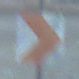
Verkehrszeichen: RichtungstafelnInKurvenKleinLinks
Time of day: SunriseSunset
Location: Outdoor (Beach)
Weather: PartlyCloudy
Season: NotSpecified
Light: Natural